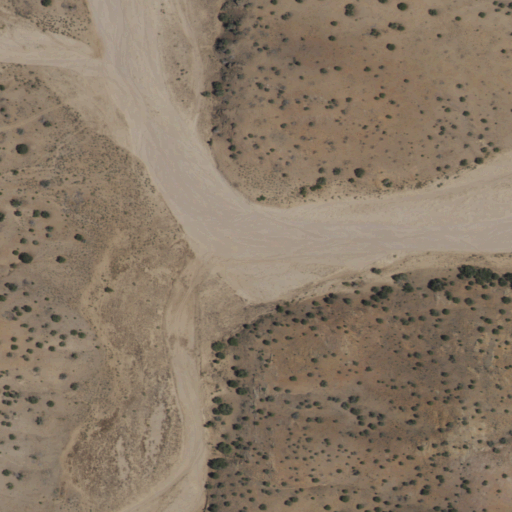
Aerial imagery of valley in New Mexico named Dry Lake Canyon containing shrub and grassland